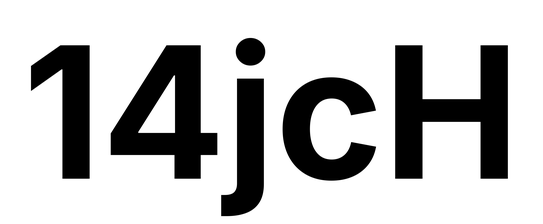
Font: Inter_Bold